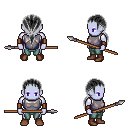
a pixel art fantasy rpg character, male body template, dark elf, purple skin, steel chest armor, teal pants, gray ponytail hairstyle, leather bracers, brown shoes, spear, four views (front, back, left, right), 2x2 character sprite sheet, small pixel art, hard edges, no anti-aliasing